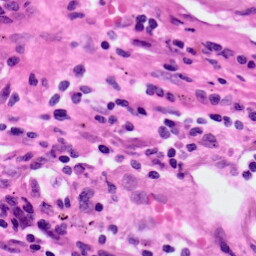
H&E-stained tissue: Lung